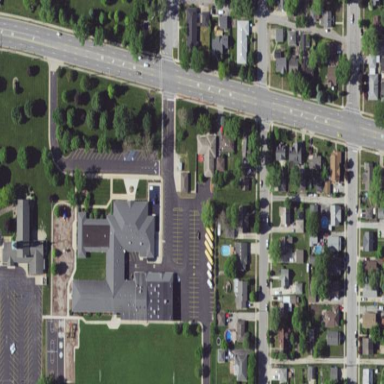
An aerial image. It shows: School.